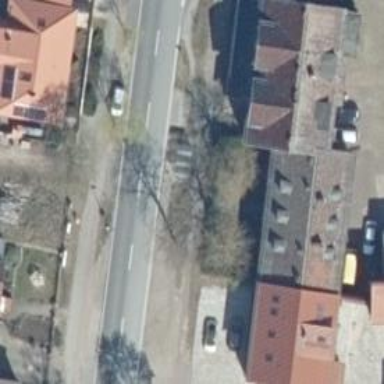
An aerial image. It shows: Public transport shelter.